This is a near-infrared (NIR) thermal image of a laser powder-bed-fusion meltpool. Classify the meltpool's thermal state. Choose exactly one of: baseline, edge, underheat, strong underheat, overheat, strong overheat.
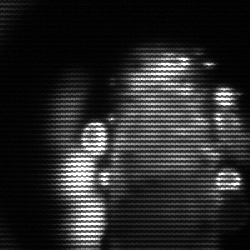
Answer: strong underheat